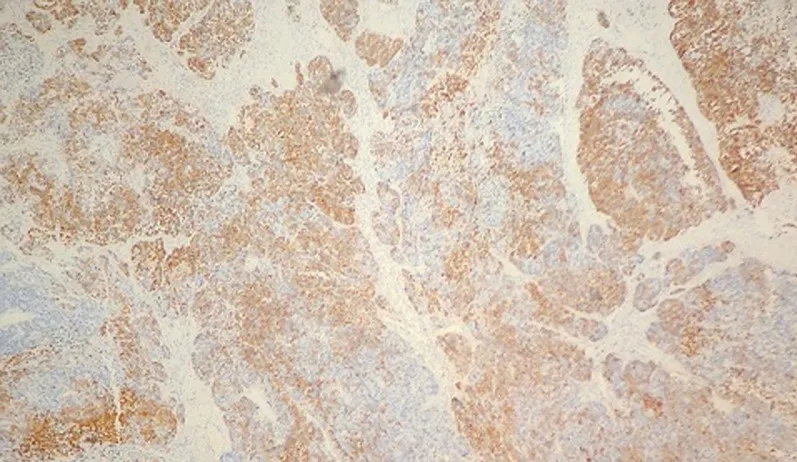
immunohistochemical study, positive labeling of neuroendocrine tumor cells by synaptophysin.
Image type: pathology (immunostaining)